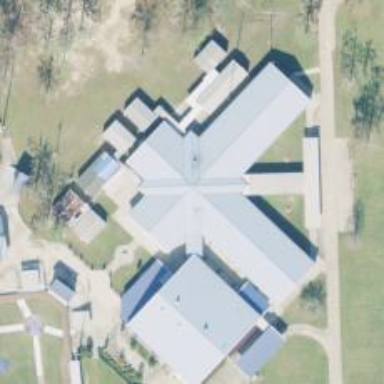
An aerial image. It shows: School.